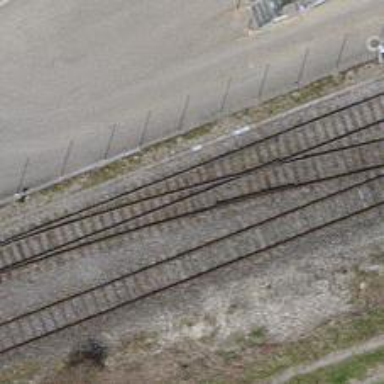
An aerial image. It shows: Single-track spur railway line.